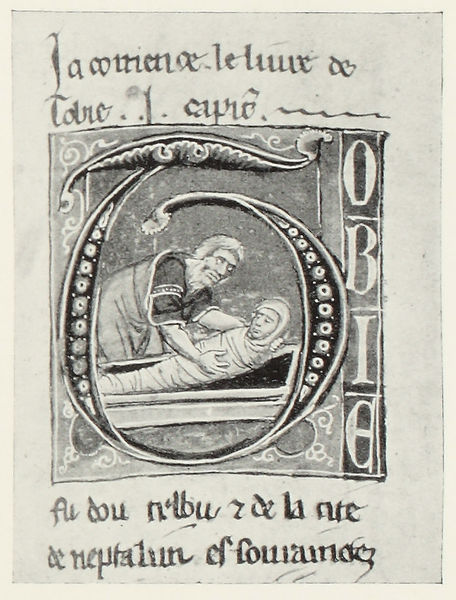
Titel: Manfredi-Bibel aus der Vatikanischen Bibliothek/ codice membranaceo / Manfredbibel
Institution: Rom, Vatikanische Bibliothek
Schlagwörter: mann, weiß, frau, grau, männer, schwarz, zeichnung, bart, halten, leiche, mensch, tod, tot, toter, bild, person, schrift, papier, liegen, französisch, bett, foto, buch, illustration, schwarzweiß, text, buchstabe, buchstaben, tote, initiale, buchseite, arabisch, sarg, grab, leichentuch, leichnam, kranker, mittelalter, legen, heilige, heilung, grablegung, mittelalterlich, dokument, latein, initial, buchmalerei, lazarus, anfangsbuchstabe, beerdigen, bestattung, tobias, erweckung, pflegen, mumie, bandagen, bandagiert, t, ionitiale, bestatten